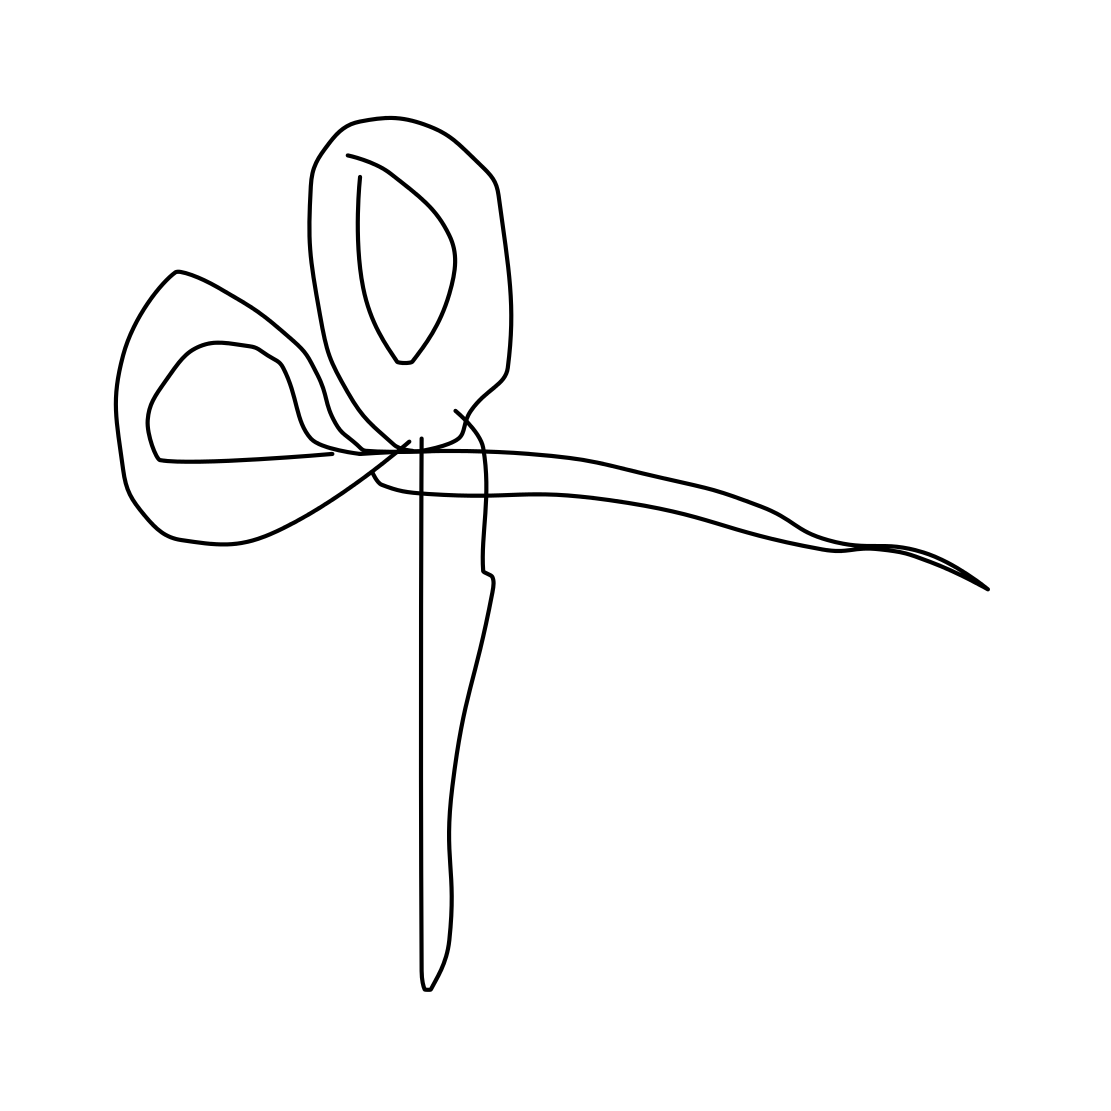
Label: scissors